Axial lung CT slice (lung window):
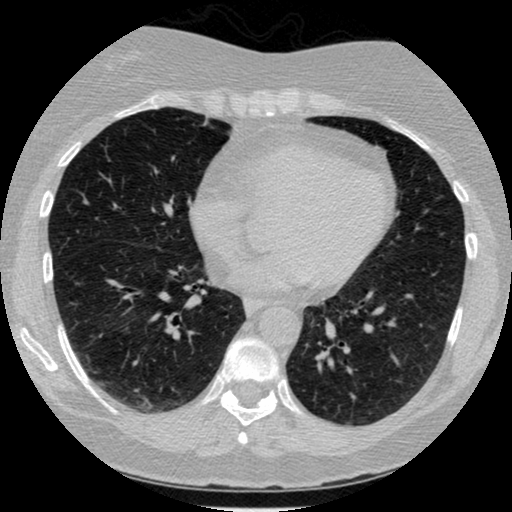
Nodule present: no